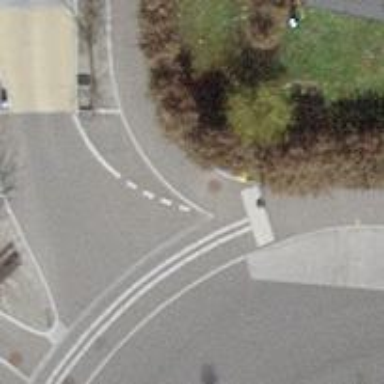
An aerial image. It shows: Post box is visible.